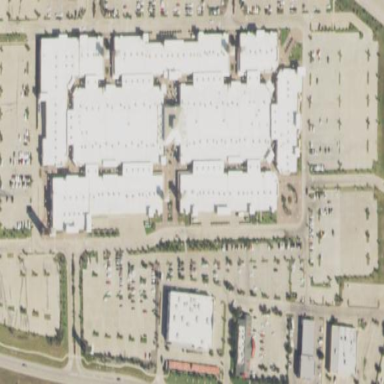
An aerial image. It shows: Retail area that is Mall.